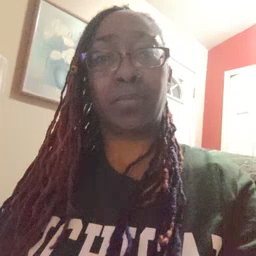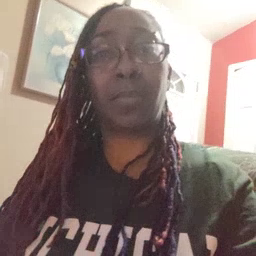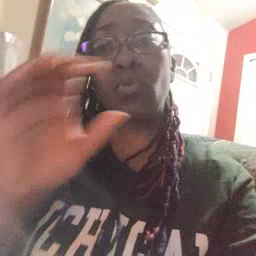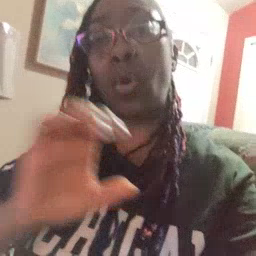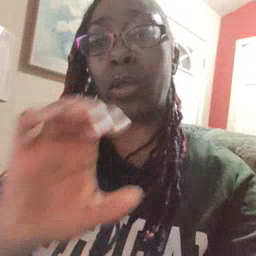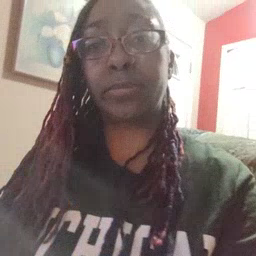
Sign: chocolate